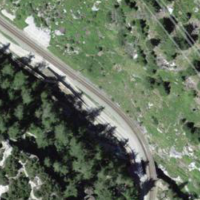
EUNIS habitat code: 43
Species observed at this site:
Primula hirsuta
Rhododendron ferrugineum